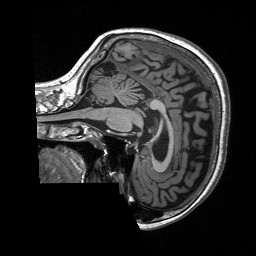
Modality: T1w
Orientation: sagittal
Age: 67
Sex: female
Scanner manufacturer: siemens
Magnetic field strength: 3 T
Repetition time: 2.4 s
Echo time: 0.00226 s